Aerial crown-view tile of a tropical tree (Barro Colorado Island, Panama), acquired 20250317:
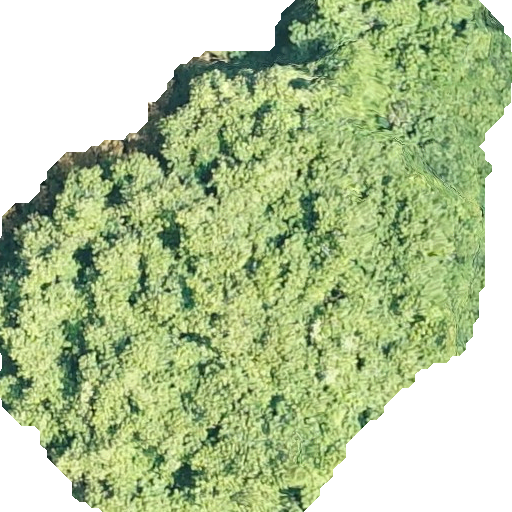
Species: Tachigali panamensis
GBIF accepted scientific name: Tachigali panamensis
Crown area: 298.84 m²